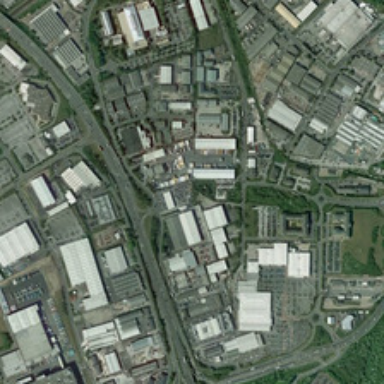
Factories are on both sides of the road .